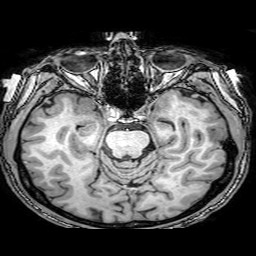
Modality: T1w
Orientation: coronal
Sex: male
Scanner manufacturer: philips
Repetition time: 0.008197 s
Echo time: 0.00375 s